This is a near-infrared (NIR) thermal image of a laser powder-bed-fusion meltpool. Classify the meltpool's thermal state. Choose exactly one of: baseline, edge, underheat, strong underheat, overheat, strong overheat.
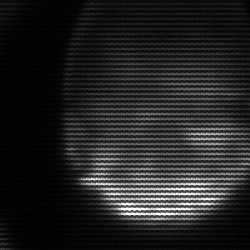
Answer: edge